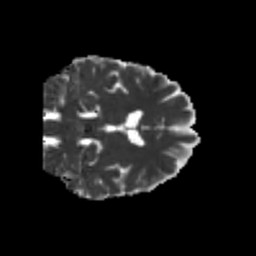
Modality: MD
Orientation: coronal
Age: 24
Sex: male
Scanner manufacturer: siemens
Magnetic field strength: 3 T
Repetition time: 3.5 s
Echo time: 0.104 s